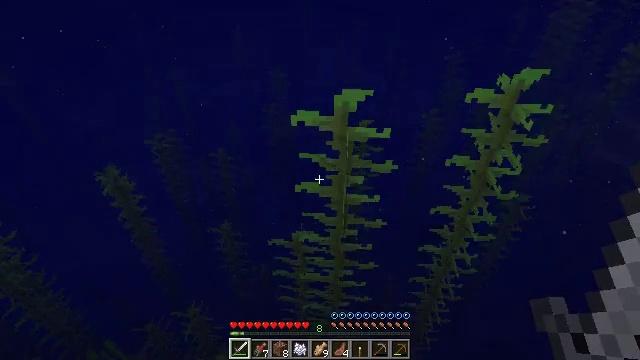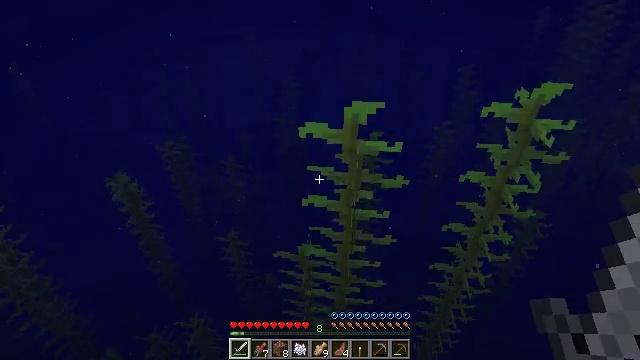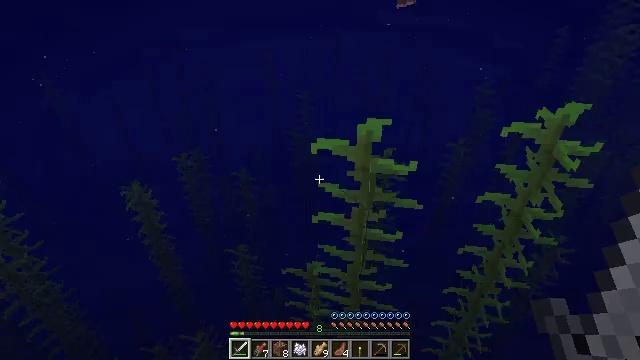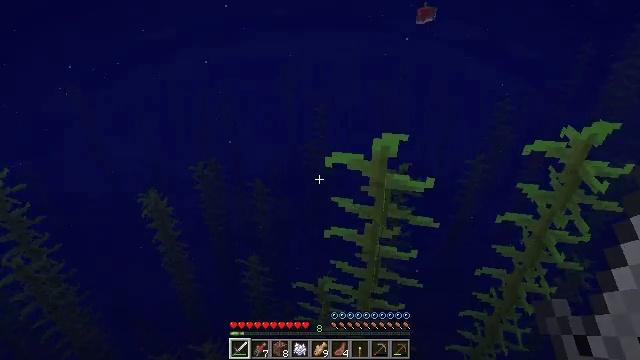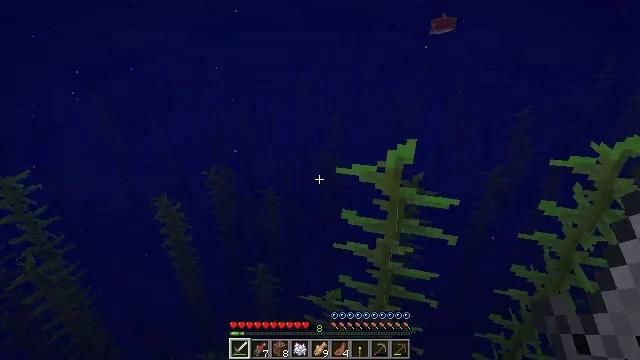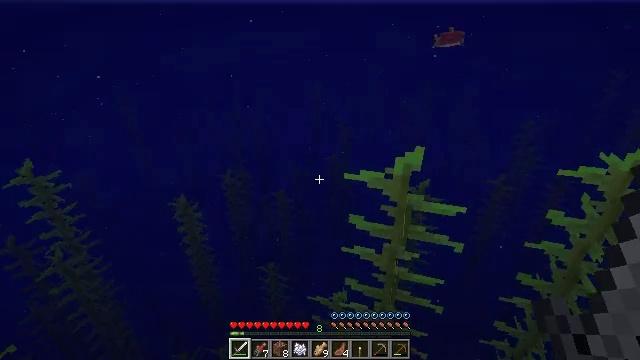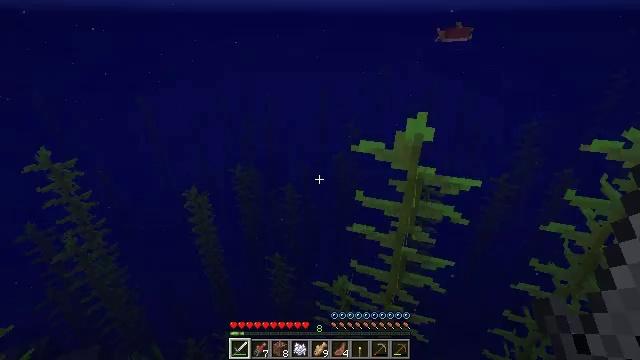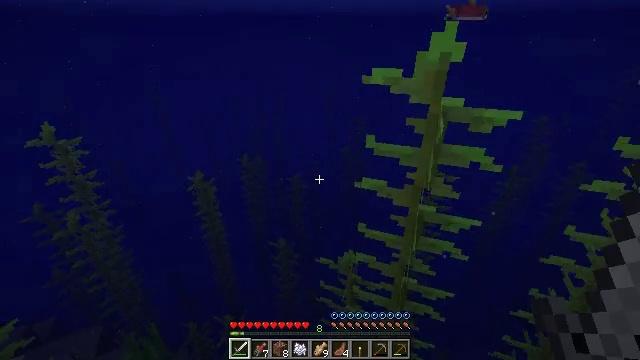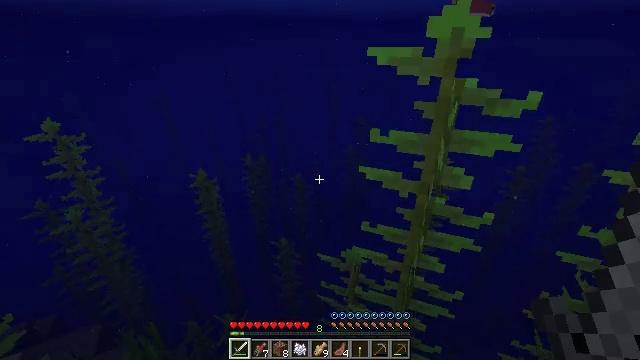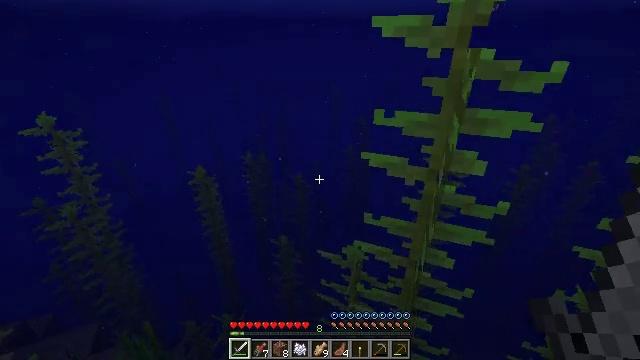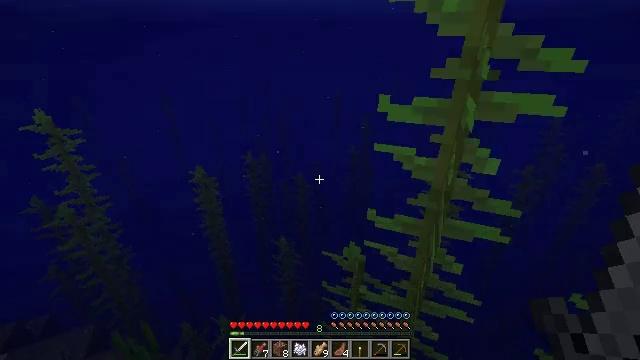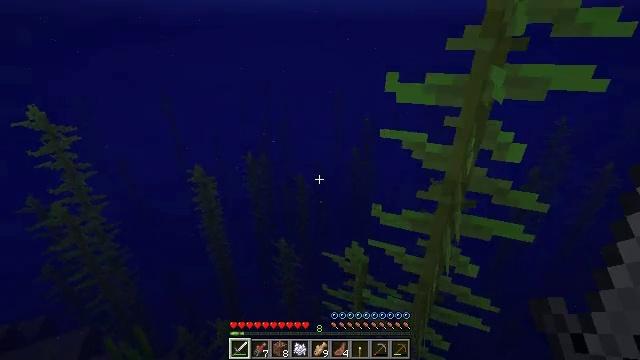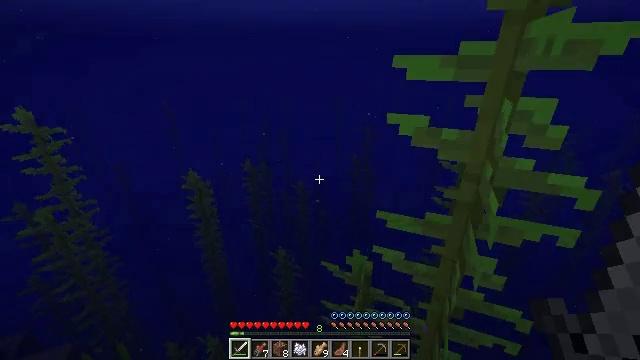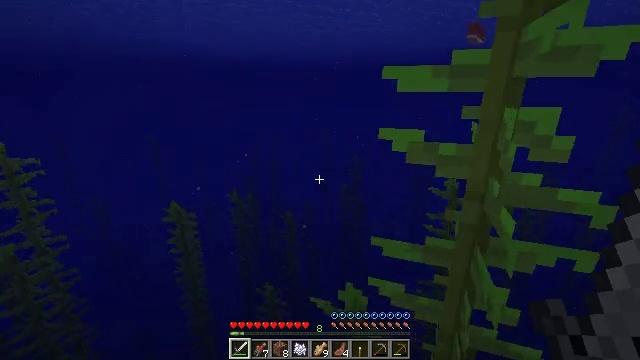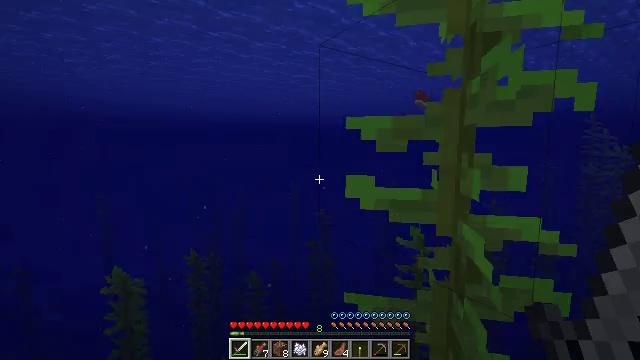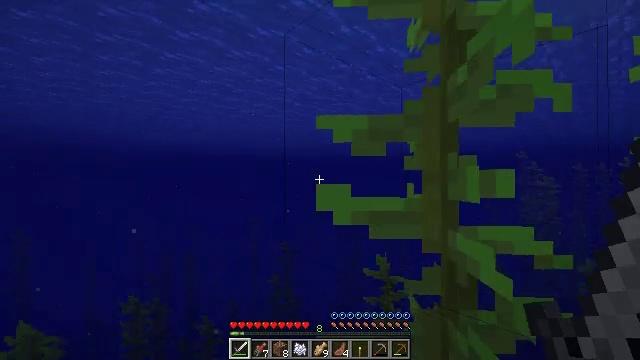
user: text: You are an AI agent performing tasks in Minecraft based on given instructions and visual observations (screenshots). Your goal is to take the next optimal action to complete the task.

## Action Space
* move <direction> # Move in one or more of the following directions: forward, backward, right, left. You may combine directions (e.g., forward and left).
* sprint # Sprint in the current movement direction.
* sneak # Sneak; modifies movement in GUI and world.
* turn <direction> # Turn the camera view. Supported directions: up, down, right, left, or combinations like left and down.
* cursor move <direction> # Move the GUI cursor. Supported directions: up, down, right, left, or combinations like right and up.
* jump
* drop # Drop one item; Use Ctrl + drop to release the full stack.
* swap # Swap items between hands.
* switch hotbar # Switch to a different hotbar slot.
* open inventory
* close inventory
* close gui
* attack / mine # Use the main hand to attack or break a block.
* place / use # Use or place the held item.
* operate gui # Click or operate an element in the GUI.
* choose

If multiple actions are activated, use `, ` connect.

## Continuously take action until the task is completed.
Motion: motion action
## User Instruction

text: Hunt fish.
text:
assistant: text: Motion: move forward, turn left and up
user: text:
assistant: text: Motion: move forward, turn left and up
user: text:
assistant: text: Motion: move forward, turn left and up
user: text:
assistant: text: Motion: move forward, sprint, turn left and up
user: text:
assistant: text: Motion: move forward, sprint, turn left
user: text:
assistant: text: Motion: move forward, sprint, turn left
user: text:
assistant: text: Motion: move forward, sprint, turn left
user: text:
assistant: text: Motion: move forward, sprint
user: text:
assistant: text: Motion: move forward
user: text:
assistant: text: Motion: move forward
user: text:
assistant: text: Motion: move forward
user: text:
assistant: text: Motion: move forward, turn up
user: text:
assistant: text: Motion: move forward, turn right and up
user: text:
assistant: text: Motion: move forward, turn right and up
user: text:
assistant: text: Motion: move forward, turn right and up
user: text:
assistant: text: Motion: move forward, turn right and up
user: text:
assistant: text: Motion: move forward
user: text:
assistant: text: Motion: move forward
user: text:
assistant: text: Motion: move forward
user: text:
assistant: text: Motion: move forward
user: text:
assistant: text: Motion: move forward, turn right
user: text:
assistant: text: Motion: move forward, turn right
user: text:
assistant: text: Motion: move forward, turn right and up
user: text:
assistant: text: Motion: move forward, turn right and up
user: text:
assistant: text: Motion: move forward, turn right and up
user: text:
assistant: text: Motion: move forward, turn right and up
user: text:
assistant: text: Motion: move forward
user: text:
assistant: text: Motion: move forward
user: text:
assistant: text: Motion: move forward
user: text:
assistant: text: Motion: move forward